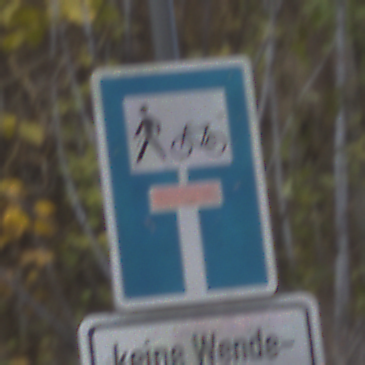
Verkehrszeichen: SackgasseRadverkehrFussgaengerDurchlaessig
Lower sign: HinweisGeaenderteVorfahrtVerkehrsfuehrungVerkehrsregelung3
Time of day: MorningAfternoon
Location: Outdoor (Urban)
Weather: PartlyCloudy
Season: NotSpecified
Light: Natural